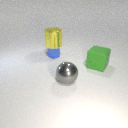
large green rubber cube to the right of large gray metal sphere